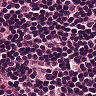
Metastatic tissue present: no